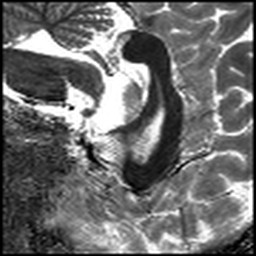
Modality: T1map
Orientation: sagittal
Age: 23
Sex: male